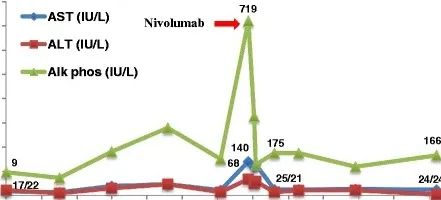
Nivolumab and Liver Function Tests.
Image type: pathology (immunostaining)